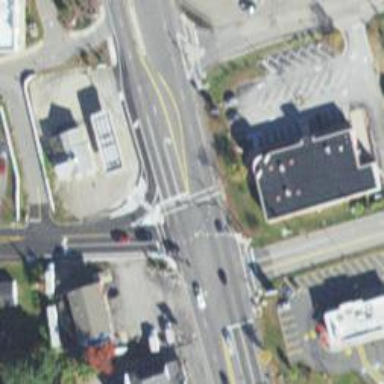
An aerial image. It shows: Crossing with marked lines on the road.